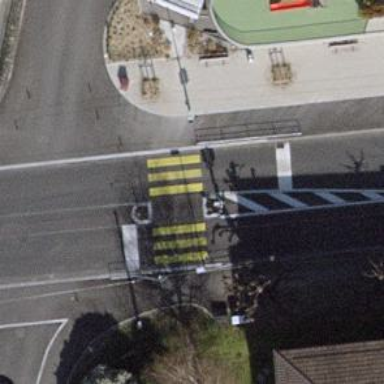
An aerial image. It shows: Marked road crossing with pedestrian island and traffic lights.